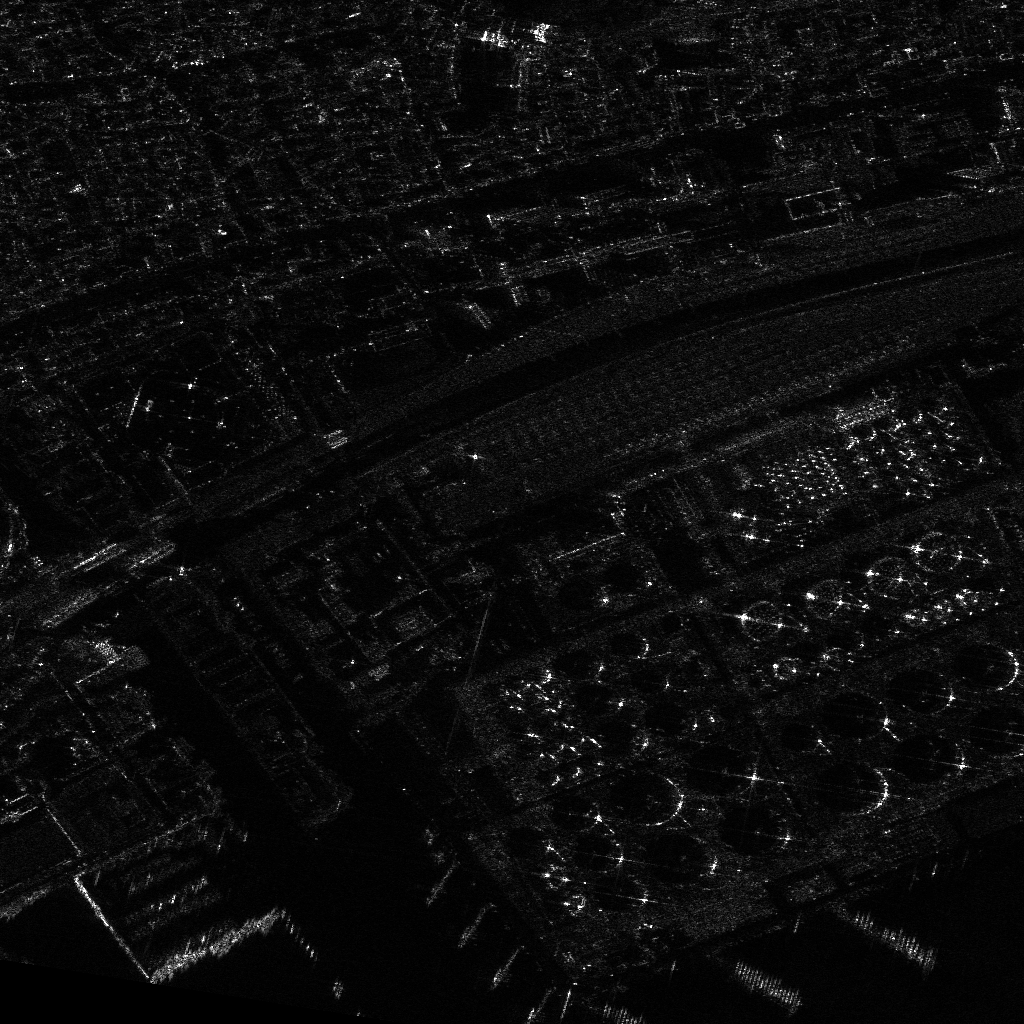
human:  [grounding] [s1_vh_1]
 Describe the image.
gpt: In the satellite image, there is  <ref>2 large container </ref> <box>[[69, 94, 79, 96, 30], [81, 90, 91, 92, 32]]</box> located at bottom right.